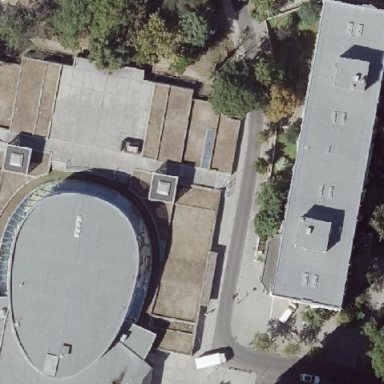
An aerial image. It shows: Commercial civic building with flat roof. It serves as conference centre.